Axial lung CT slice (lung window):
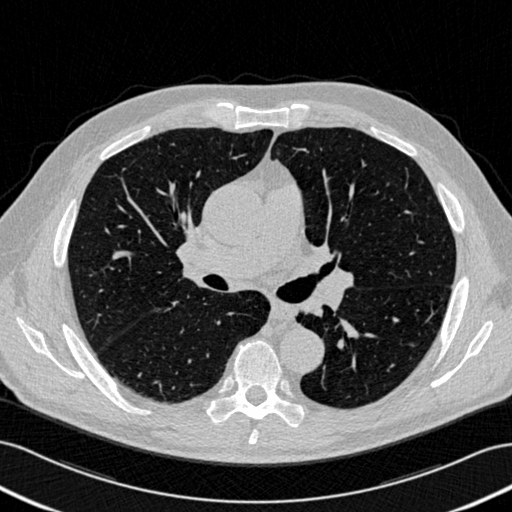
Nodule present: no